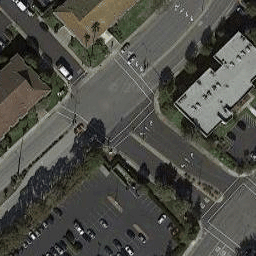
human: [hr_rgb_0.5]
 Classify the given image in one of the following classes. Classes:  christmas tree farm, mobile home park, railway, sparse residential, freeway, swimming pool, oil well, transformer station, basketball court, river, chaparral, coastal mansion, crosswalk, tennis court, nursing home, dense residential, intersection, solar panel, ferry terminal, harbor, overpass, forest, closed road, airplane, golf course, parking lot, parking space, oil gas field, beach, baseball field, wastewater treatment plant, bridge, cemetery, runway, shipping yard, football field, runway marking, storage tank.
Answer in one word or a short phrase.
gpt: intersection